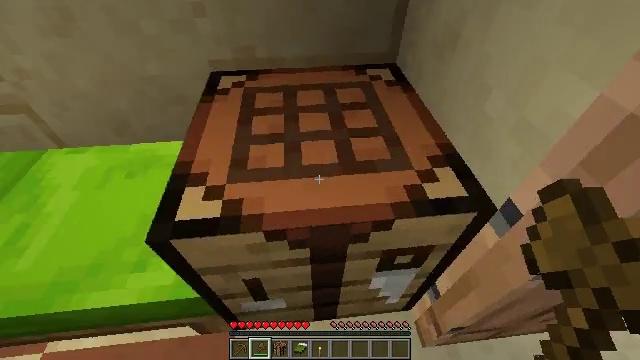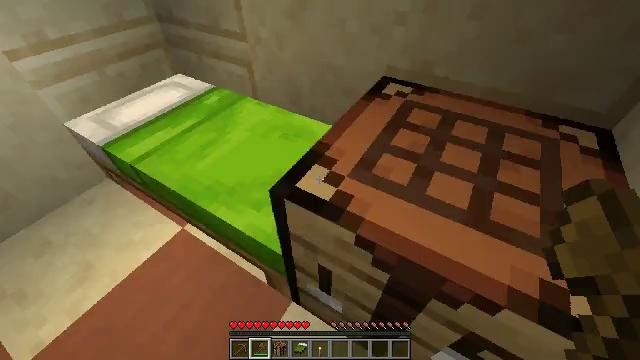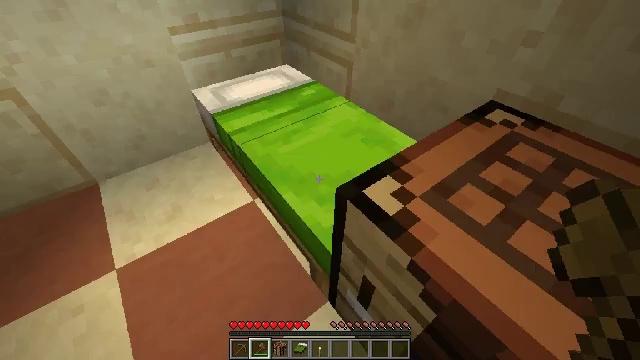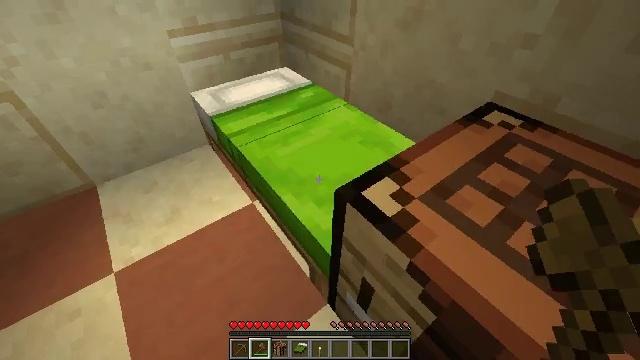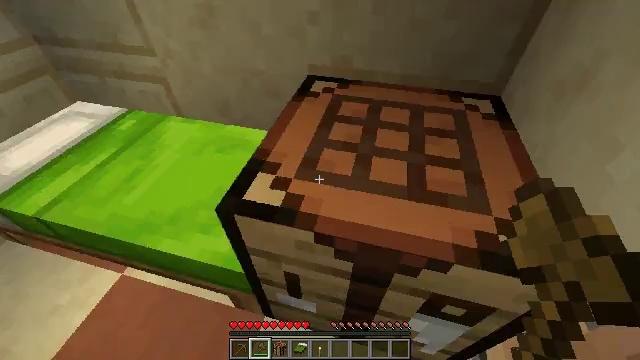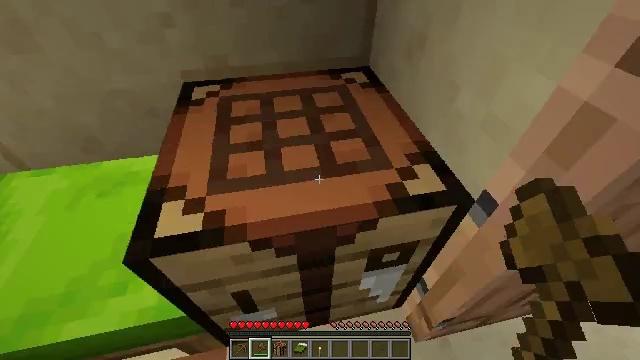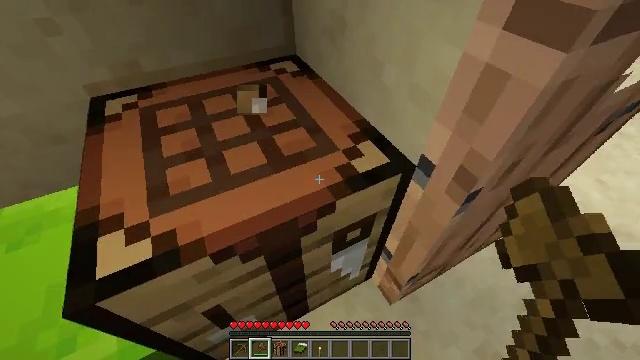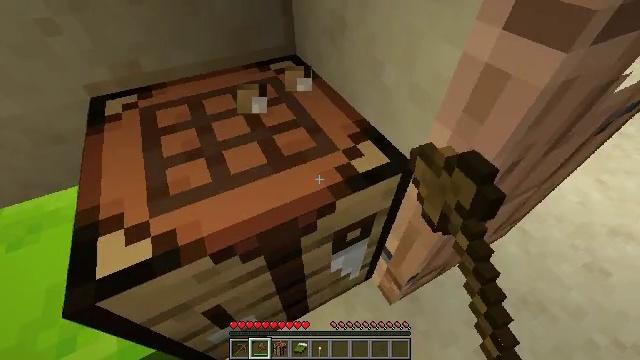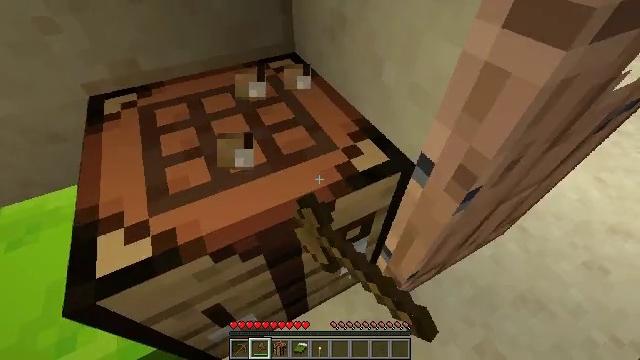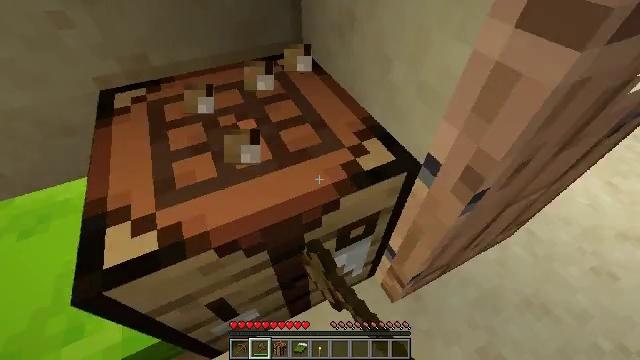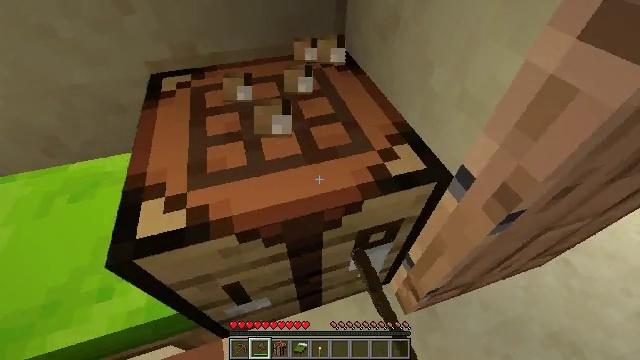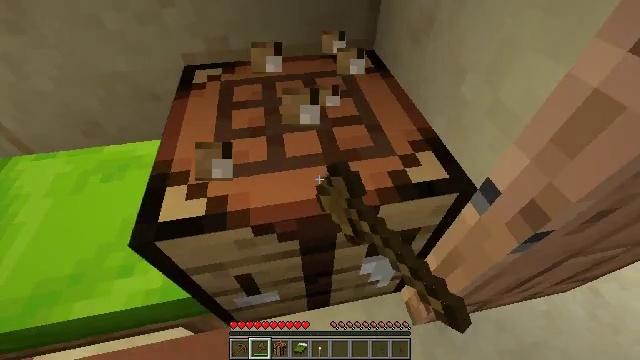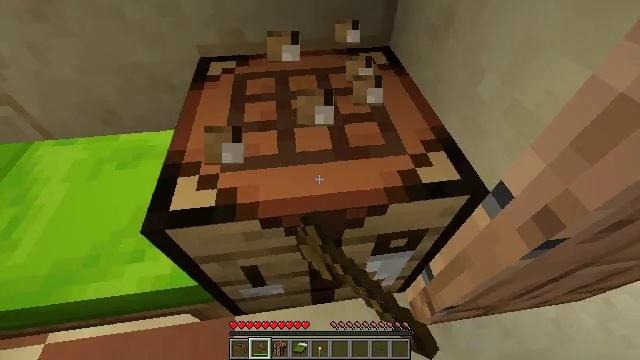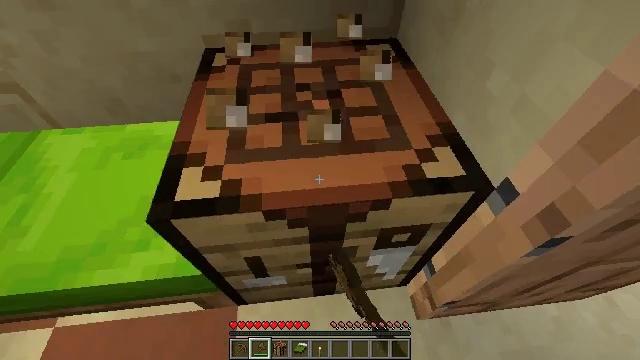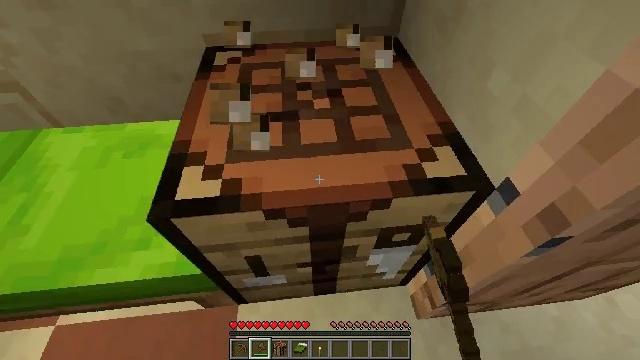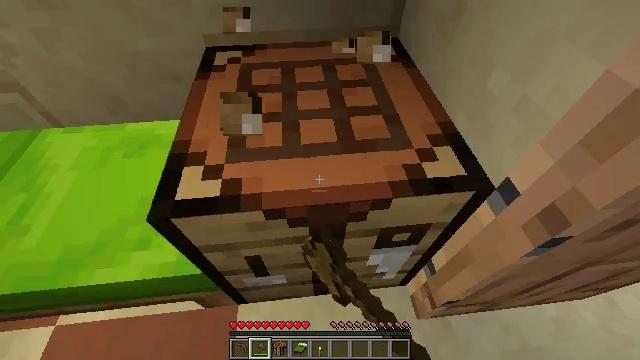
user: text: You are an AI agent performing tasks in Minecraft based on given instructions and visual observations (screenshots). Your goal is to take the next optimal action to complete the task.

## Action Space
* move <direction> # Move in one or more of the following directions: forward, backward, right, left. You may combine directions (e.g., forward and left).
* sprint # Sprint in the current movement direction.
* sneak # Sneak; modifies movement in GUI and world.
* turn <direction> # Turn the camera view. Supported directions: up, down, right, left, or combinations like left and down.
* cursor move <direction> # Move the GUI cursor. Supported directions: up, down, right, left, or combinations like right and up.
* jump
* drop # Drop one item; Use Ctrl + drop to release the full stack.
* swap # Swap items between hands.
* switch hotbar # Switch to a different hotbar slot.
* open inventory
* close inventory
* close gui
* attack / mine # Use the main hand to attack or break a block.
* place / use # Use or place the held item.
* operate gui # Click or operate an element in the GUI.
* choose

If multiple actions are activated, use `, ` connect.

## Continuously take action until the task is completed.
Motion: motion action
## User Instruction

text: Destroy the wheat to collect it.
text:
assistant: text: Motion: turn left and up
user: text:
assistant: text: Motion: turn left
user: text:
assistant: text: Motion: no_op
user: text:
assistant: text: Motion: turn right
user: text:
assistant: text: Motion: turn right and down
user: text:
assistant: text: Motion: turn right and down, attack / mine
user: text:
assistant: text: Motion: attack / mine
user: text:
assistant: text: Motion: attack / mine
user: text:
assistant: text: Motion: turn left, attack / mine
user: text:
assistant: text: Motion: turn left, attack / mine
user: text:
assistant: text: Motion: turn left, attack / mine
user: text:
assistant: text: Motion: turn left, attack / mine
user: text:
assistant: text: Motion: turn left and down, attack / mine
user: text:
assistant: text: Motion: attack / mine
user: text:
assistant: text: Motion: no_op
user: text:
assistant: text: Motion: no_op
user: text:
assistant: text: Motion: no_op
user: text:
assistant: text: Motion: turn left and up
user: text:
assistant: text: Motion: move right, turn left and up
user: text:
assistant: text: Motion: move right, turn left and up
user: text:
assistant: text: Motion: move back and move right, turn left and up
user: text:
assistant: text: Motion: move back and move right, turn left and up
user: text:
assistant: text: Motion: move back and move right, turn left
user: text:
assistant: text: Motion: move back and move right
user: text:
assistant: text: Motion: move back, turn right and up
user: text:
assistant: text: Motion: move back, turn right and up
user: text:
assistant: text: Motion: move back and move left, turn right
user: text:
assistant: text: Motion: move back and move left, turn right and down
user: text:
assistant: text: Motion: move back and move left, turn right
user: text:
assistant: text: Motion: move back and move left, turn right